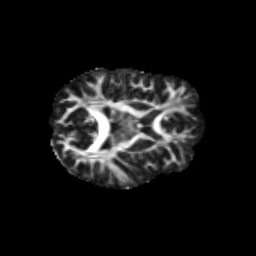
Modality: FA
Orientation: axial
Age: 26
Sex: female
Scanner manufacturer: siemens
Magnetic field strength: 3 T
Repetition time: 1.8 s
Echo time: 0.07 s